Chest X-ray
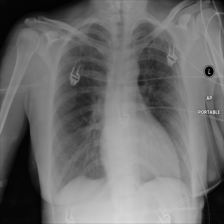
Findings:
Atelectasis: negative
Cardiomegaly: negative
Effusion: negative
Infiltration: negative
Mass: negative
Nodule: negative
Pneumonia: negative
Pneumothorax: negative
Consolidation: negative
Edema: negative
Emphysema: negative
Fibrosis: negative
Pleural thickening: negative
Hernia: negative